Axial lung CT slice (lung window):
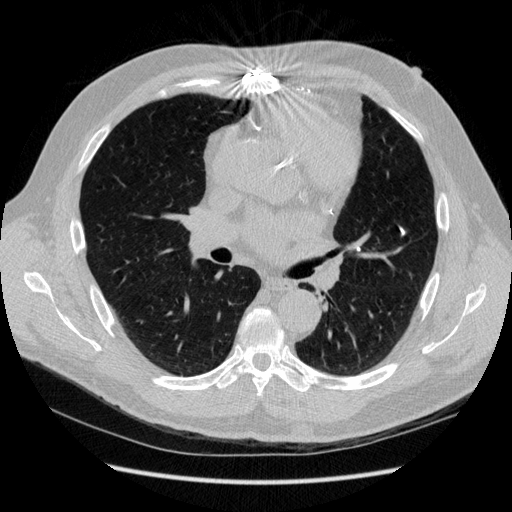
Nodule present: yes
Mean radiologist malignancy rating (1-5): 1